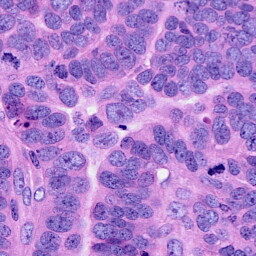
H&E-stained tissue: Ovarian